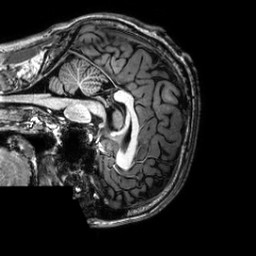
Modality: T1w
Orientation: sagittal